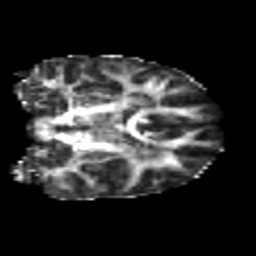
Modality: FA
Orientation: coronal
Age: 25
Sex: female
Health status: healthy
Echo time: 0.074 s